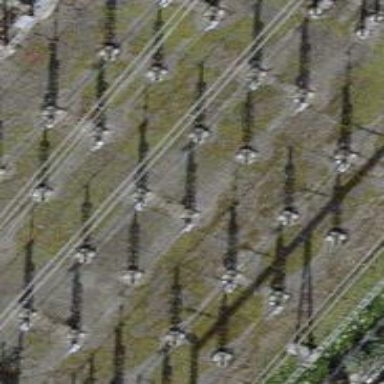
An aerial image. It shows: Power line carrying busbar.